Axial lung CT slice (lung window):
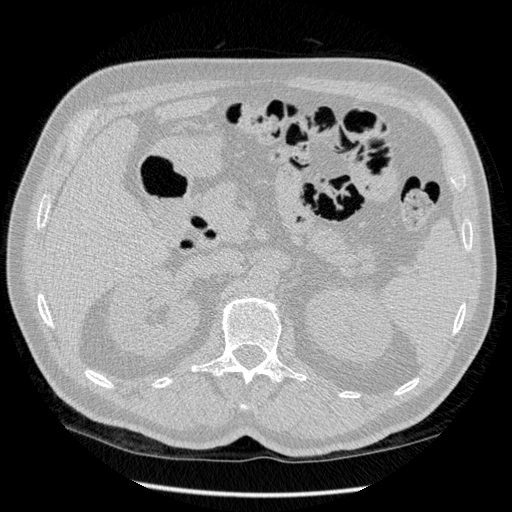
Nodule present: no